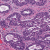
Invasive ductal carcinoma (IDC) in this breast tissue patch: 0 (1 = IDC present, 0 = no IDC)